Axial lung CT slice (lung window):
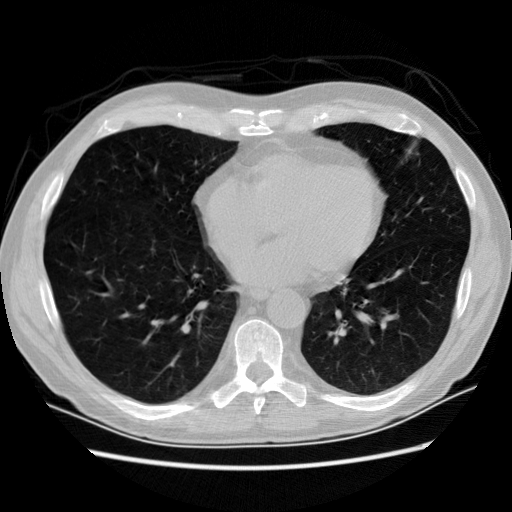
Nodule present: no